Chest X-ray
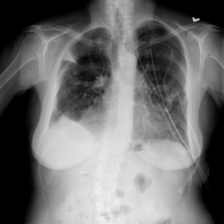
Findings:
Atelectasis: negative
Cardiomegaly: negative
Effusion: negative
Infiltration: negative
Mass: negative
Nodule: negative
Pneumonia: negative
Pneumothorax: positive
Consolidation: negative
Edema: negative
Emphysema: negative
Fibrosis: negative
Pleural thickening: negative
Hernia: negative